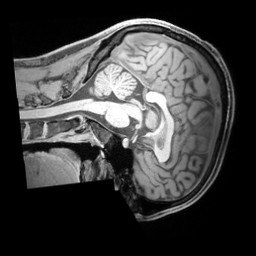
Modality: T1w
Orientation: sagittal
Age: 23
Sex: male
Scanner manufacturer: siemens
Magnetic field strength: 3 T
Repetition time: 1.97 s
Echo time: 0.00206 s